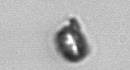
Label: Thalassiosira